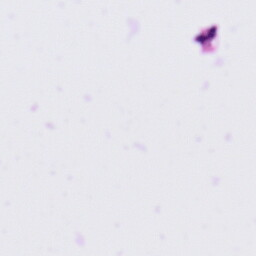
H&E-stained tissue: Tonsil